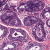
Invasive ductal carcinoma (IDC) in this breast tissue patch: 0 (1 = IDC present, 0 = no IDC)